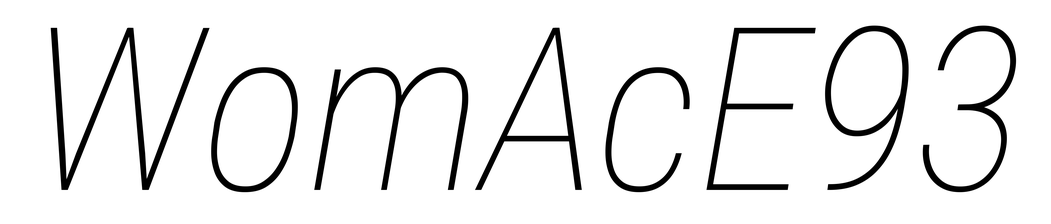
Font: Roboto-Italic_Condensed_Thin_Italic